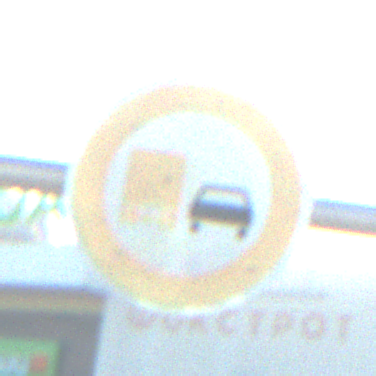
Verkehrszeichen: UeberholverbotKraftfahrzeuge
Umgebung: Outdoor, Suburban
Tageszeit: MorningAfternoon
Wetter: PartlyCloudy
Licht: Natural
Jahreszeit: NotSpecified
Kontrast: HighContrast